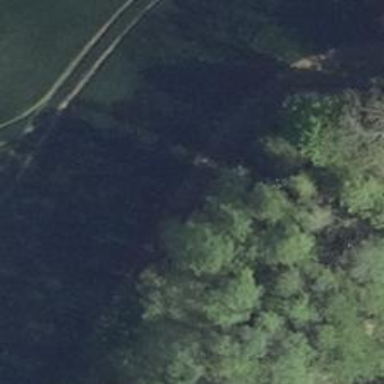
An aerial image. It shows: Path.